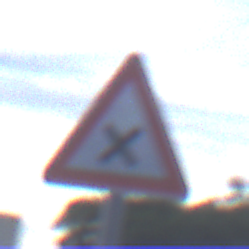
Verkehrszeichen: KreuzungOderEinmuendung
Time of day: SunriseSunset
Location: Outdoor (Suburban)
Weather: PartlyCloudy
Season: NotSpecified
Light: Natural